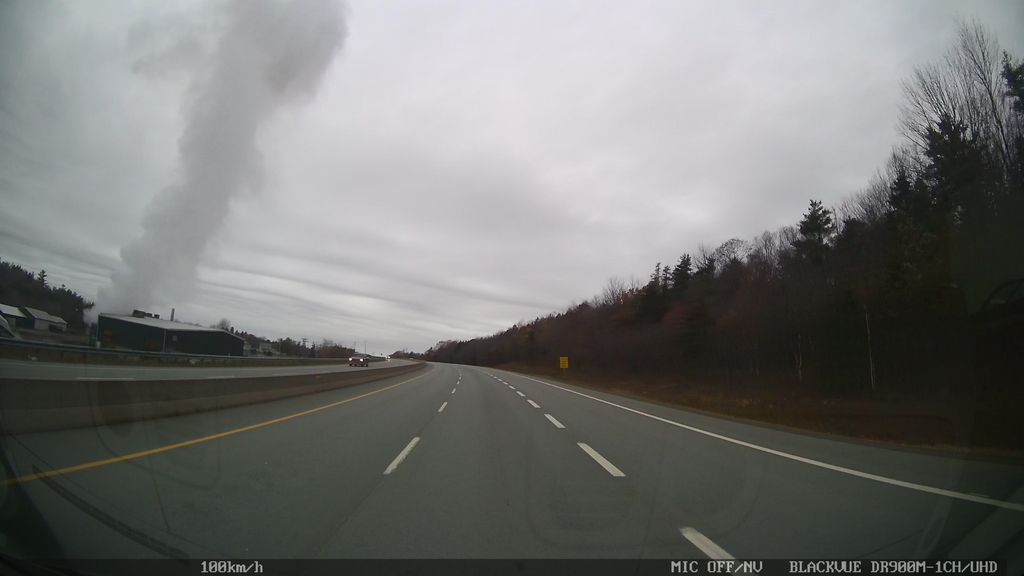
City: halifax